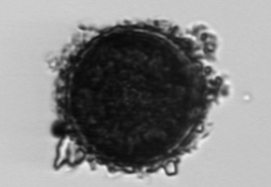
Label: Thalassiosira_TAG_external_detritus